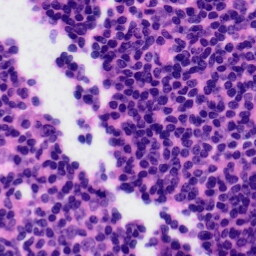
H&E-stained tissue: Tonsil